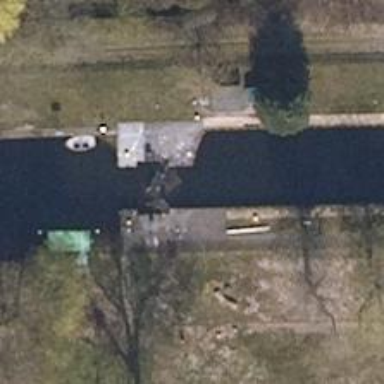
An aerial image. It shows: Lock gate along waterway.